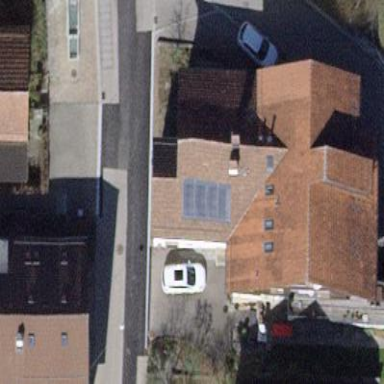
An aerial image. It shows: Building with tiled roof.